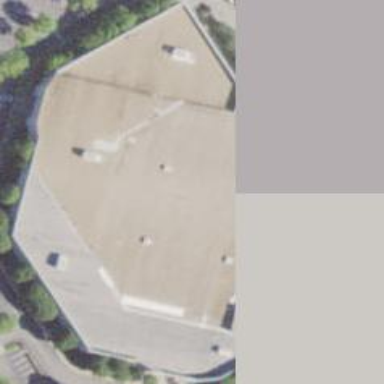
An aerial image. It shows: Department store building.